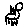
Label: bird